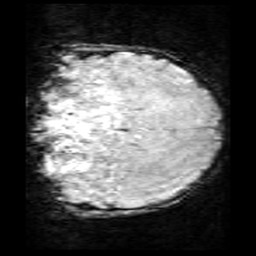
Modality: SWI
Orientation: coronal
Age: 11
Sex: female
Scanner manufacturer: siemens
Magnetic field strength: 3 T
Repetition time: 0.027 s
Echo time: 0.02 s